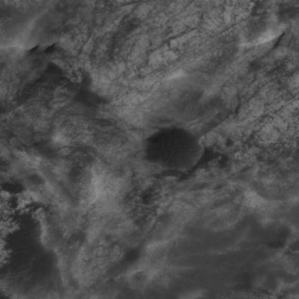
Label: non_frost